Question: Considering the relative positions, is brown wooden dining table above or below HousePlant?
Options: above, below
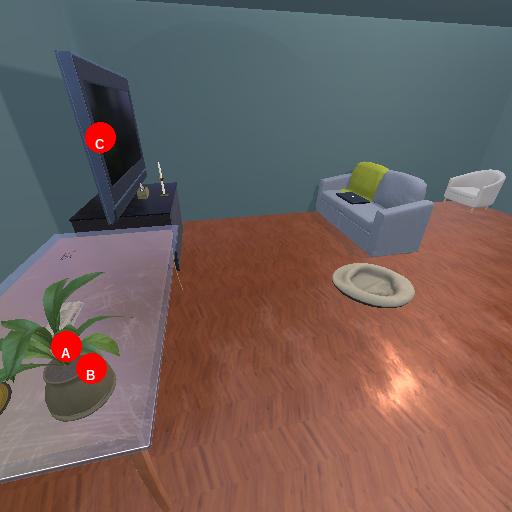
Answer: above